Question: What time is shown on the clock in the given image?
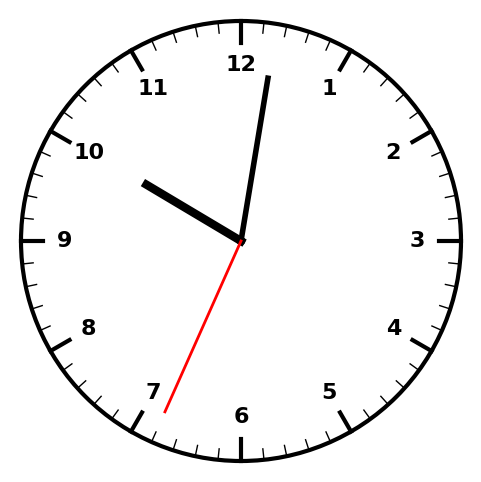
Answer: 10:01:34